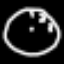
Label: clock